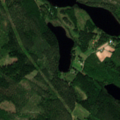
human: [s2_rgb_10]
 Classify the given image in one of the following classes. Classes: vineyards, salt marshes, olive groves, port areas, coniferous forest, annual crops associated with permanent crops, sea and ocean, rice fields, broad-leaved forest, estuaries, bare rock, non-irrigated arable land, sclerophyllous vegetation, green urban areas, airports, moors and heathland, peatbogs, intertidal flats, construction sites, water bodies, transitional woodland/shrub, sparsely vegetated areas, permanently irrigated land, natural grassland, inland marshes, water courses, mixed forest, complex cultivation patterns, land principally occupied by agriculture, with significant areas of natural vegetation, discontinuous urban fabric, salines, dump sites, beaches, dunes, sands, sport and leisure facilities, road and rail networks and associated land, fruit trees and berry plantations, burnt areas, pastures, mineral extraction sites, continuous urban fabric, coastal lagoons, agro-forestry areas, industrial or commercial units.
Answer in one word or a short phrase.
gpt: coniferous forest, mixed forest